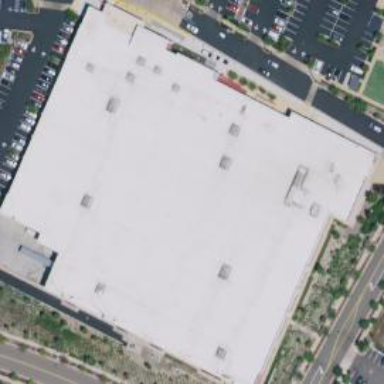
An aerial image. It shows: Commercial building housing supermarket.